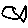
Label: fish